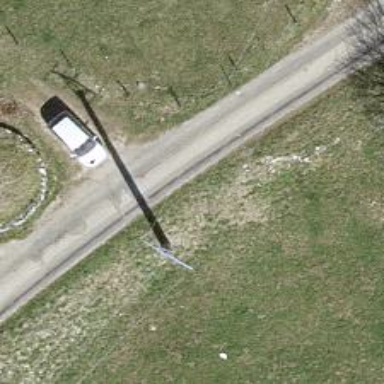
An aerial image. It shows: Power line in the image.